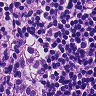
Metastatic tissue present: yes